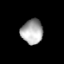
Tissue: lung
Cell type: Myeloid cells
Senescence score: 0.5754
Nuclear area (px): 524
Mean DAPI intensity: 170.214